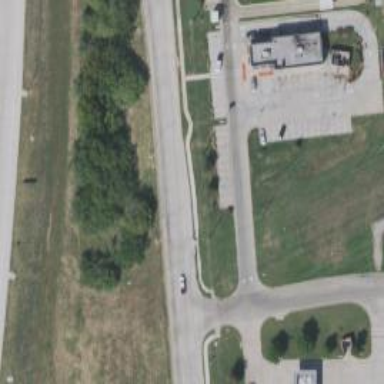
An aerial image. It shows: Secondary road with frontage road alongside.